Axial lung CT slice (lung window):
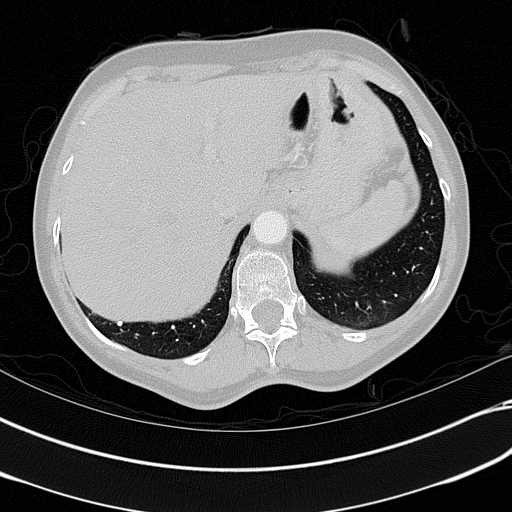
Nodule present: yes
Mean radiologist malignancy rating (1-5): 1.5